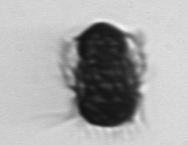
Label: Mesodinium